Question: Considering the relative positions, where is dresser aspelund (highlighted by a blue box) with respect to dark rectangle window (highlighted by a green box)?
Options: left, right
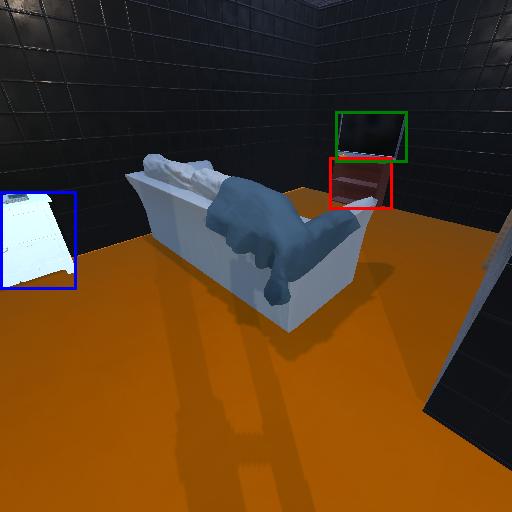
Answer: left